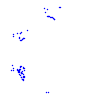
Particle: proton